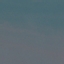
Land use / land cover class: SeaLake